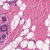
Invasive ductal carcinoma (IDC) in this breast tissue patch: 0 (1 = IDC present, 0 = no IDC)